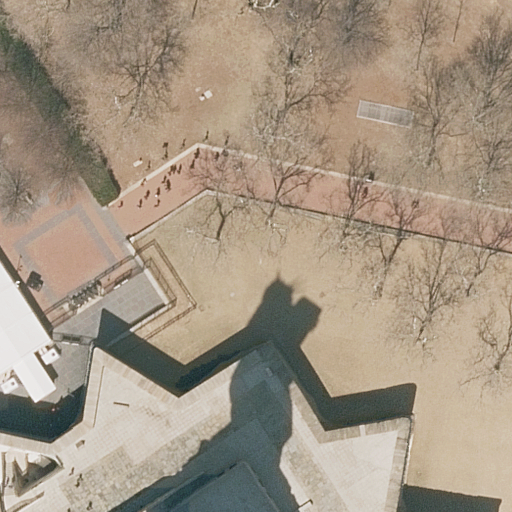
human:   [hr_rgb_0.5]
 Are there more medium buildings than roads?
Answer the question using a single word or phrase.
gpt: no

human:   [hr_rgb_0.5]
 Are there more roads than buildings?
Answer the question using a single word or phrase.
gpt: no

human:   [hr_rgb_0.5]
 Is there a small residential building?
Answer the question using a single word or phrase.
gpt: no

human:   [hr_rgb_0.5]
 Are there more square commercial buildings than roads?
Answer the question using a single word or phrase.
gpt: no

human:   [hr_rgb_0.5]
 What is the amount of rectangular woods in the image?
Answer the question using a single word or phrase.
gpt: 1

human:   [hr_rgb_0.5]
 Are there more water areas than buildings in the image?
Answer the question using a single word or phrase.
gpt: no

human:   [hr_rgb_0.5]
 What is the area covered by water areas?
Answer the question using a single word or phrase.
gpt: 0m2

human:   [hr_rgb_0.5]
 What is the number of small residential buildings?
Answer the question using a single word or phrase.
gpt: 0

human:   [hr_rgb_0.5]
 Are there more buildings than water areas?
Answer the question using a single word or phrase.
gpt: yes

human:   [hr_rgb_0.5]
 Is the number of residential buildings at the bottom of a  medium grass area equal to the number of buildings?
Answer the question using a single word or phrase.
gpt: no

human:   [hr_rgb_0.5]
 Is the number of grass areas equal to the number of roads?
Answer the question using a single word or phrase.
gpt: no

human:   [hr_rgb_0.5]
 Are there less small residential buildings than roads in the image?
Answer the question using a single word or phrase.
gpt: yes

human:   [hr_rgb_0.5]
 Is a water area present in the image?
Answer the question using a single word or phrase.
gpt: no

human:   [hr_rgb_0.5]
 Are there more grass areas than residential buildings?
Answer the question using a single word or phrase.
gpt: no

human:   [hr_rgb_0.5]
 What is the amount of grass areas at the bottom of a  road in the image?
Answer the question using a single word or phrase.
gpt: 1

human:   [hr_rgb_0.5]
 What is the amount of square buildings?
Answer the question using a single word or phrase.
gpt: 0

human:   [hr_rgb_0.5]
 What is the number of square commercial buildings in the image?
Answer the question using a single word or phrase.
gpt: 0

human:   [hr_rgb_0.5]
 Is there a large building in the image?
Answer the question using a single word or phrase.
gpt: yes

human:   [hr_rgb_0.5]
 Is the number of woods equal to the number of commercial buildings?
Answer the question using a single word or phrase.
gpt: no

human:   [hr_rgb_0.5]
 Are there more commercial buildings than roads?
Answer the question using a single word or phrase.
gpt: no

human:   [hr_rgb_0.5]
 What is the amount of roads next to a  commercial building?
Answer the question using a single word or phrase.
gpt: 0

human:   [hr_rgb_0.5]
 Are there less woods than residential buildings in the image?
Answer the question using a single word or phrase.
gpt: no

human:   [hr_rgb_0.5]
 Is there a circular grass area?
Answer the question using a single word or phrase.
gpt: no

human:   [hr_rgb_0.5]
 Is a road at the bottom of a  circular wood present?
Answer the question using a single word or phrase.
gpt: no

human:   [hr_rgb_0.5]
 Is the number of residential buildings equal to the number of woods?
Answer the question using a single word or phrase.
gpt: yes

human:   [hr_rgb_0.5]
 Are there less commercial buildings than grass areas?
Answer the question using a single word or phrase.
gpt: yes

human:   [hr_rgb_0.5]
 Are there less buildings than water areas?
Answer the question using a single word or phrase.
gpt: no

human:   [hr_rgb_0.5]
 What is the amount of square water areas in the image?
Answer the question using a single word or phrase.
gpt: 0

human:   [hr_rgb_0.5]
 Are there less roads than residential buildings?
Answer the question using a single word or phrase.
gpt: no

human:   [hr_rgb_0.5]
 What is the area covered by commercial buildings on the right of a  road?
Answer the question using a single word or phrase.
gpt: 0m2

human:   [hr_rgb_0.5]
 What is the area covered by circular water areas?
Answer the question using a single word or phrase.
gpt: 0m2

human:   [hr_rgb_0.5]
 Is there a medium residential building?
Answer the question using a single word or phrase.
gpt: no

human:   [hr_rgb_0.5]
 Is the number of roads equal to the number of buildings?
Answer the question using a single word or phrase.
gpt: yes

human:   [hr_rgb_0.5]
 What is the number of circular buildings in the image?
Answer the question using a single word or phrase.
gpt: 0

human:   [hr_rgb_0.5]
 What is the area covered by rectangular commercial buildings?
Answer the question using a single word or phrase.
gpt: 0m2

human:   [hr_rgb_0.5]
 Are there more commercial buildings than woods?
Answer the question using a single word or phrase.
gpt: no